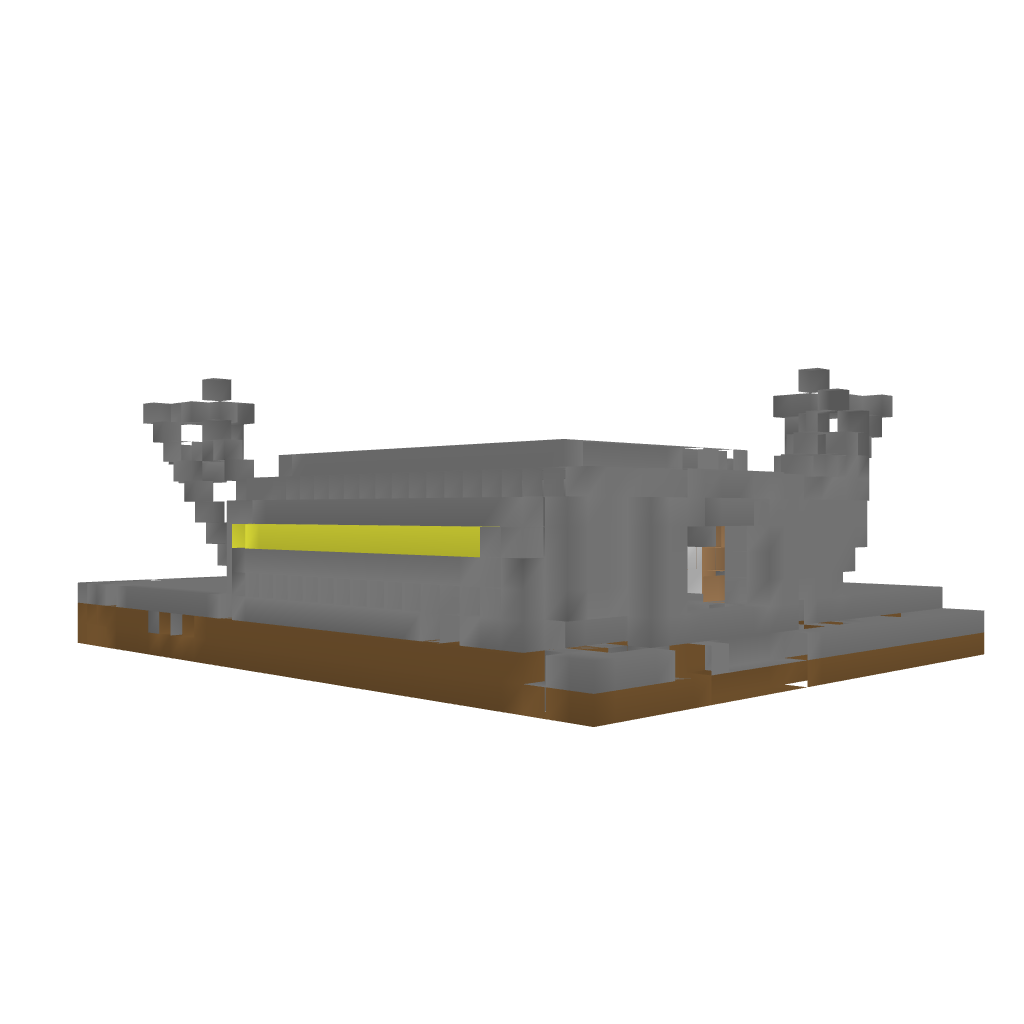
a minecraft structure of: Autocuiseur bad low quality